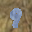
Label: 9